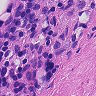
Metastatic tissue present: no